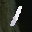
Label: 1